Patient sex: M
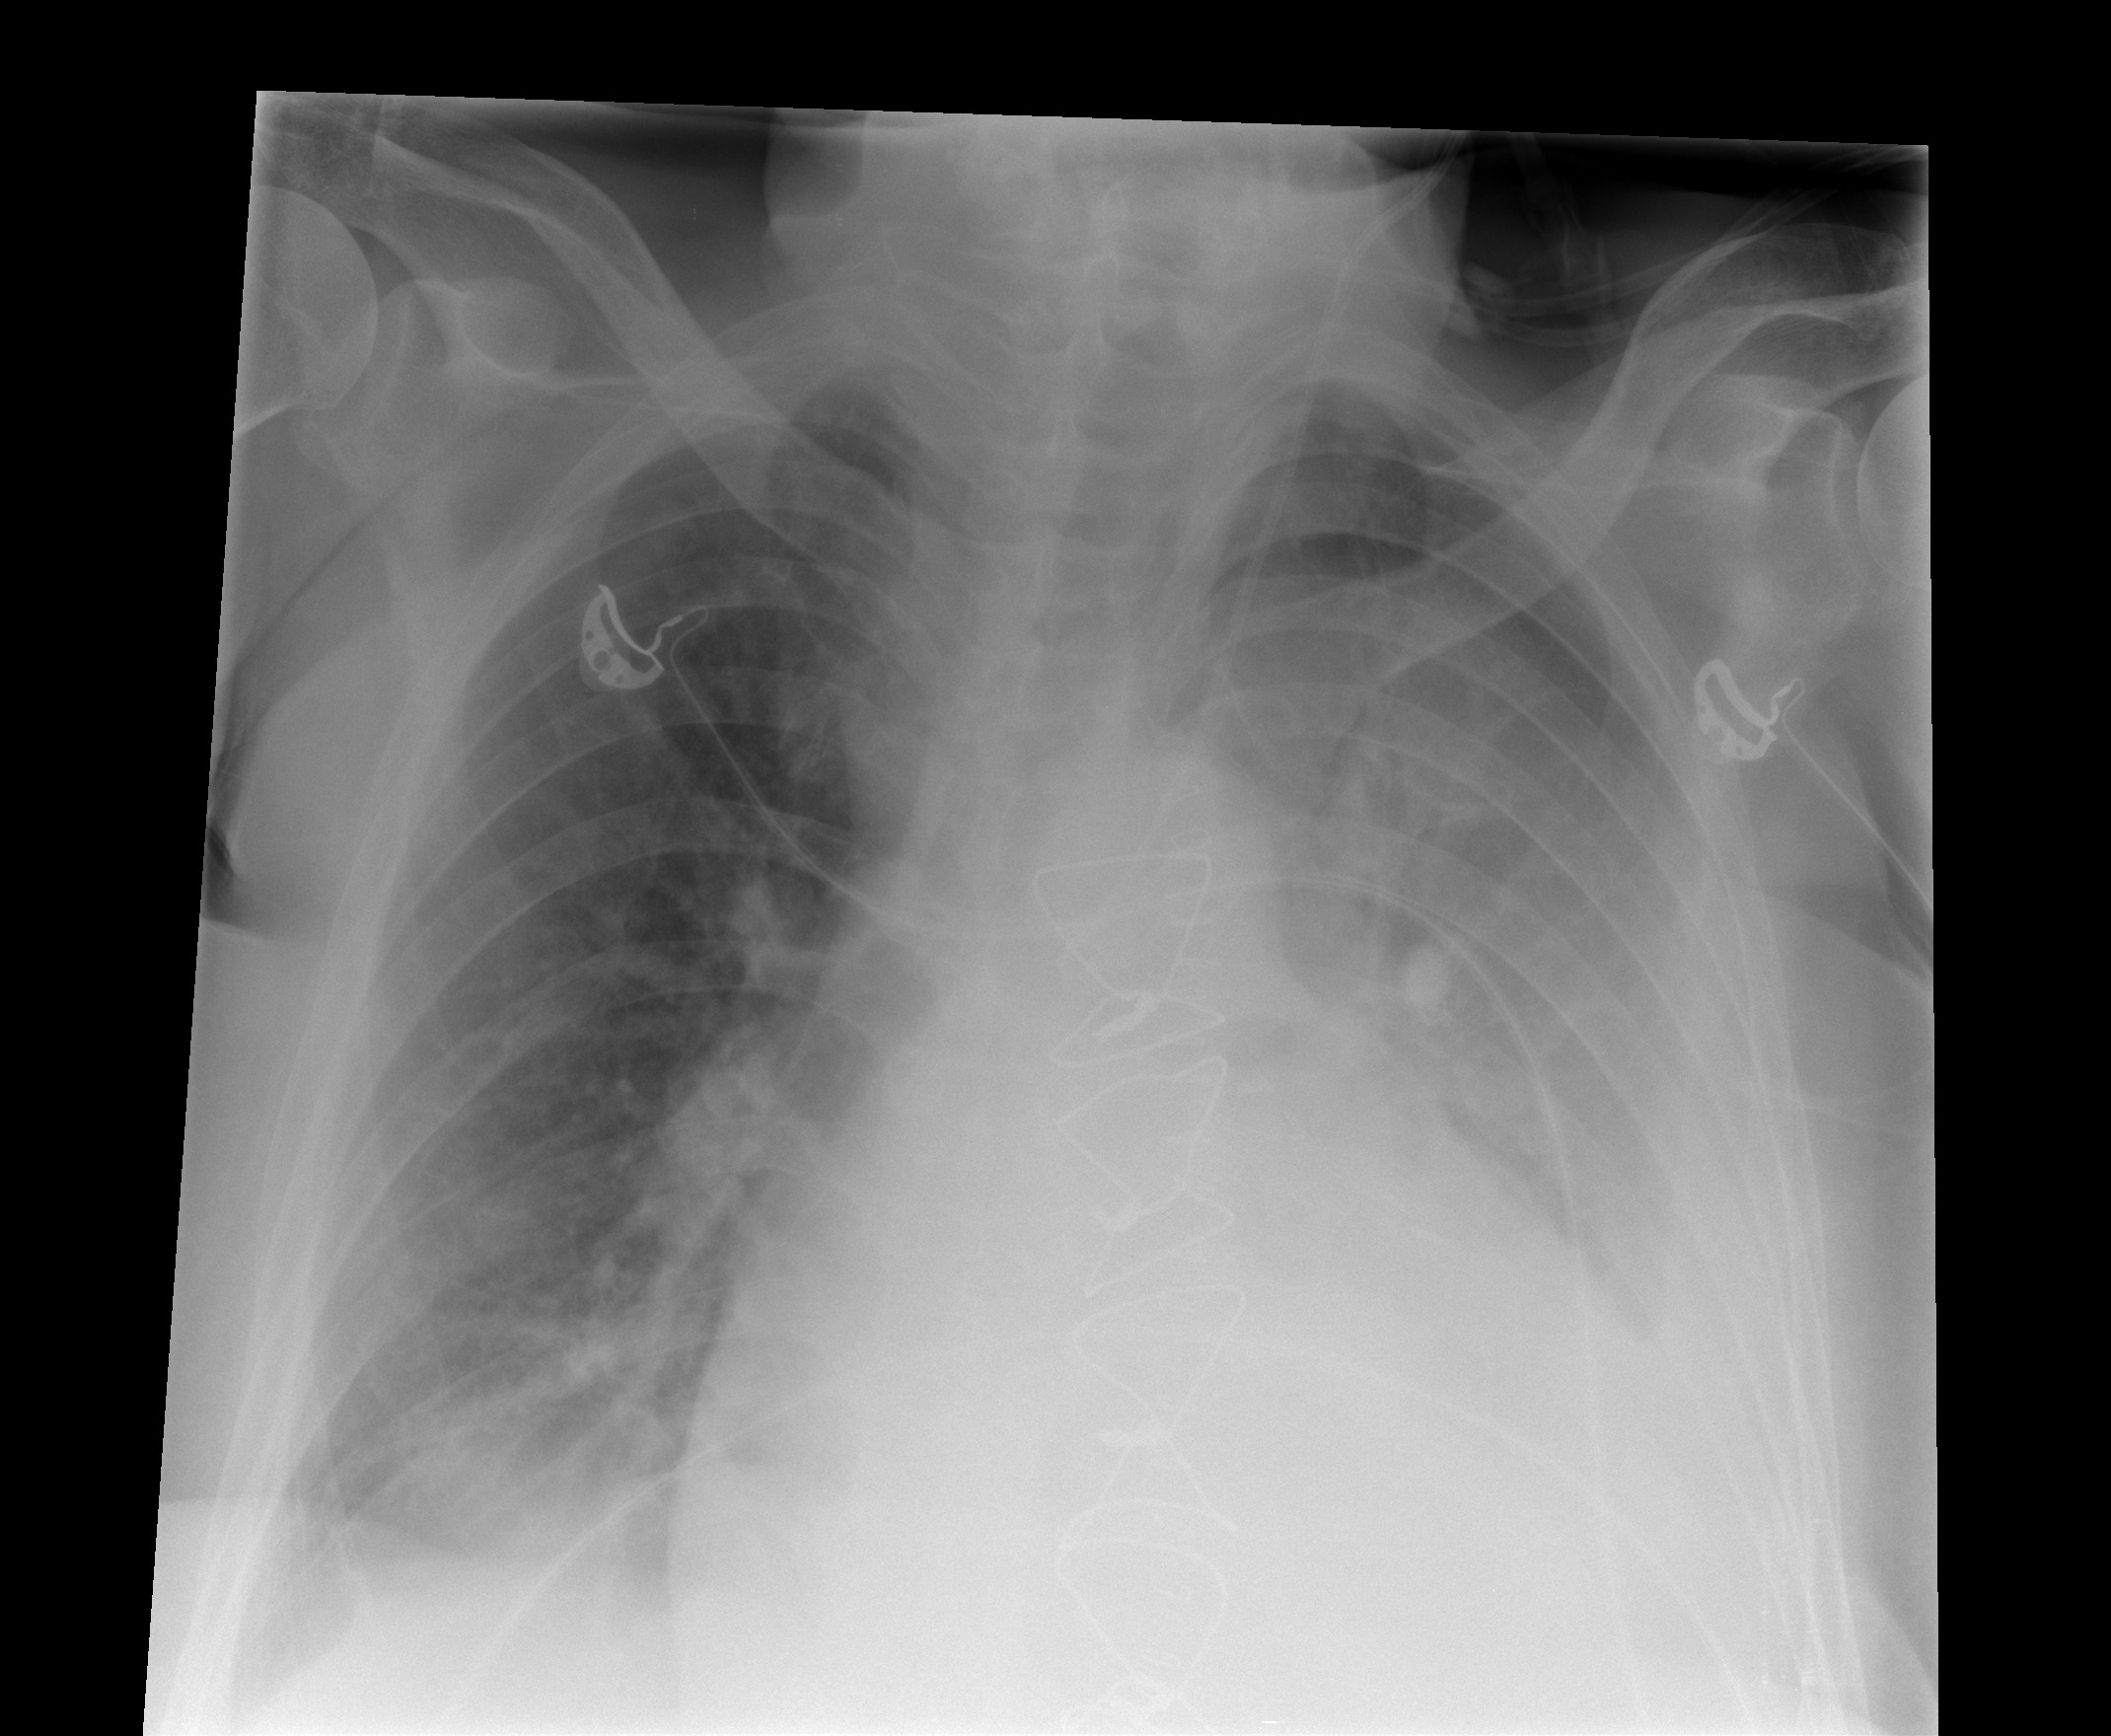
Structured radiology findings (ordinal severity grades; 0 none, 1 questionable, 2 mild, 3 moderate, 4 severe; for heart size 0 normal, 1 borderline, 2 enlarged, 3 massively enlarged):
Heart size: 3
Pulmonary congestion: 0
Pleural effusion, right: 1
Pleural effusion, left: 3
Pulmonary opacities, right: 1
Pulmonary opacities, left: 0
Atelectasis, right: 2
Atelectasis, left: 2